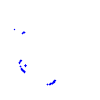
Particle: proton